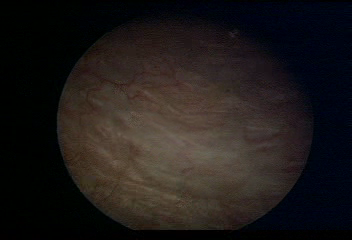
Modality: WLC
Class: Normal mucosa
Bladder cancer association: No